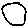
Label: circle